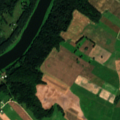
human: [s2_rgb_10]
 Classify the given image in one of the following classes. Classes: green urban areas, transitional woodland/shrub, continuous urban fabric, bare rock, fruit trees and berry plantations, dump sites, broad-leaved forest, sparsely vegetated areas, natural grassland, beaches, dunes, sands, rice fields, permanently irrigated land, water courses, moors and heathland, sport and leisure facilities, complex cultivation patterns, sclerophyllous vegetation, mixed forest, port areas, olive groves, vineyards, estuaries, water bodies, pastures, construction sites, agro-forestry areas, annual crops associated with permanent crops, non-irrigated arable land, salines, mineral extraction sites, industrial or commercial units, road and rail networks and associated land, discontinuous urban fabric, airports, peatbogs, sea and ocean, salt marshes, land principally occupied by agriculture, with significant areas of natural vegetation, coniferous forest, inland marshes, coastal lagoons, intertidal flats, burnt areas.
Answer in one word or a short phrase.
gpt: non-irrigated arable land, complex cultivation patterns, land principally occupied by agriculture, with significant areas of natural vegetation, coniferous forest, mixed forest, water courses